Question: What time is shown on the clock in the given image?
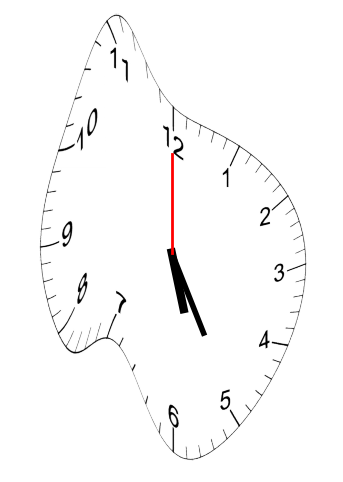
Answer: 05:25:00